Question: I have a 'scrollView' in my 'Activity',the background of 'scrollView' is of multiple colours.
'''
<ScrollView ---------->
<RelativeLayout -------------/>
</ScrollView>
'''
To my 'RelativeLayout' I have added Views dynamically.
inflated xml:
'''
<RelativeLayout --------------android:background="some transparent image">
<TextView --------- ---------/>
</RelativeLayout>
'''
I want my Text coloured to be same as Background colour. I have tried for the solution in many ways but could not succeed.
In iOS for achieving this they have used 'RSMaskedLabel' (third party class), but I didn't find anything similar to this in Android.
Still I didnt find any solution,can anyone help me please. I tried by using Bitmaps and Canvas but didnt worked for me.

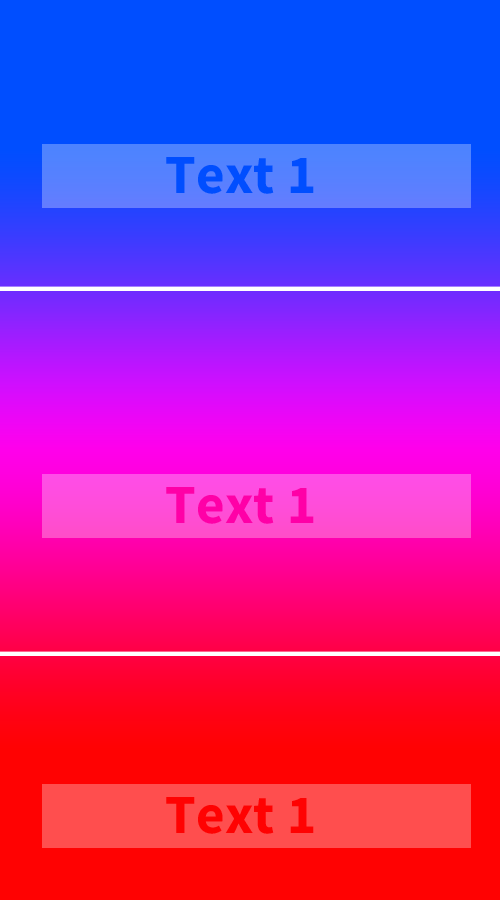
Answer: Some guidelines how to achieve this with custom 'TextView':
1. Extend TextView component
2. Create Bitmap and Canvas where you draw background and text
3. Draw wanted background color into allocated Canvas(e.g. Color.argb(80, 255, 255, 255))
4. Draw the text with Paint having mode PorterDuffXfermode(Mode.CLEAR) (Remember: Only allocate Bitmap and Canvas once) since you draw it into Bitmap
5. Draw the Bitmap into TextViews canvas
Here is some sample code to get started with:
'''
public class TransparentTextView extends TextView {
private Paint mTextPaint;
private Bitmap mBitmapToDraw;
public TransparentTextView(Context context) {
super(context);
setup();
}
public TransparentTextView(Context context, AttributeSet attrs) {
super(context, attrs);
setup();
}
public TransparentTextView(Context context, AttributeSet attrs, int defStyle) {
super(context, attrs, defStyle);
setup();
}
private void setup() {
mTextPaint = new Paint(Paint.ANTI_ALIAS_FLAG);
mTextPaint.setTextSize(getTextSize());
mTextPaint.setStyle(Paint.Style.FILL);
mTextPaint.setXfermode(new PorterDuffXfermode(Mode.CLEAR));
}
@Override
protected void onDraw(Canvas canvas) {
if (mBitmapToDraw == null) {
mBitmapToDraw = Bitmap.createBitmap(getWidth(), getHeight(),
Bitmap.Config.ARGB_8888);
if (mBitmapToDraw != null) {
Canvas c = new Canvas(mBitmapToDraw);
c.drawColor(Color.argb(80, 255, 255, 255));
c.drawText(getText().toString(), getPaddingLeft(),
getPaddingTop(), mTextPaint);
}
}
if (mBitmapToDraw != null) {
canvas.drawBitmap(mBitmapToDraw, 0, 0, null);
} else {
super.onDraw(canvas);
}
}
}
'''
If you are setting text dynamically, you will need to reset 'mBitmapToDraw' in order to get it refreshed.